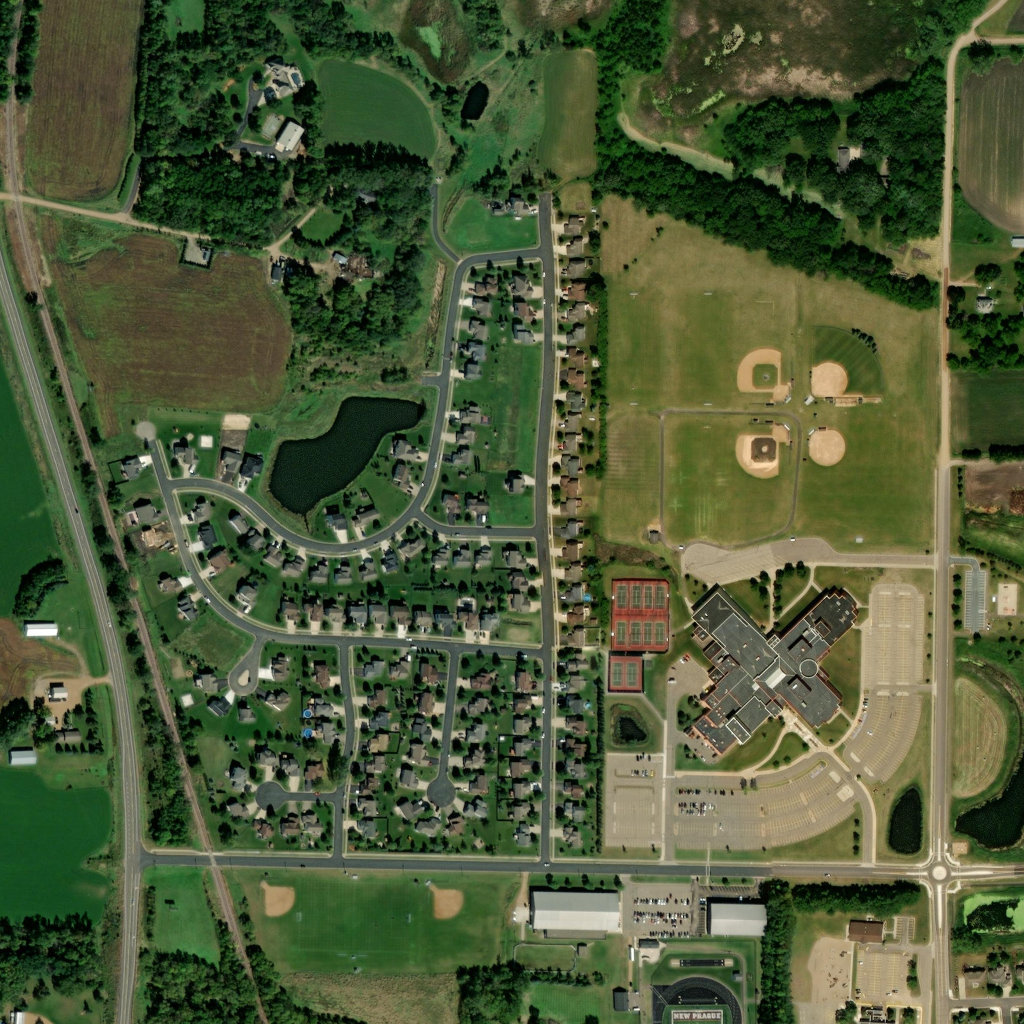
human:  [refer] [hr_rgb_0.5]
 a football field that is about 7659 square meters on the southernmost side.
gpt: <box>[[29, 86, 40, 93, 0]]</box>